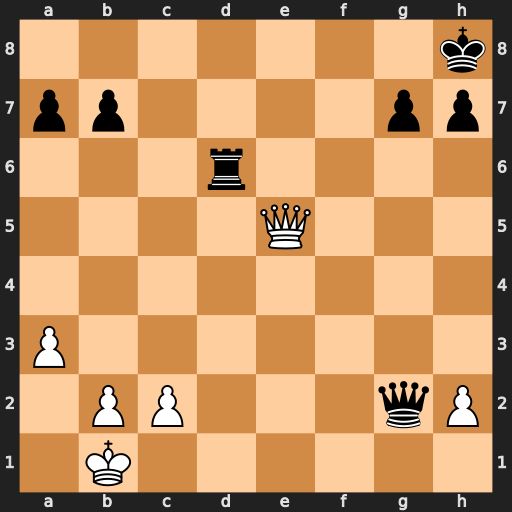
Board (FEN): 7k/pp4pp/3r4/4Q3/8/P7/1PP3qP/1K6
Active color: w
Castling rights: -
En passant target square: -
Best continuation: Qe8#